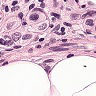
Metastatic tissue present: yes